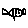
Label: fish